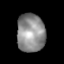
Tissue: lung
Cell type: Myeloid cells
Senescence score: 0.2306
Nuclear area (px): 1050
Mean DAPI intensity: 141.63